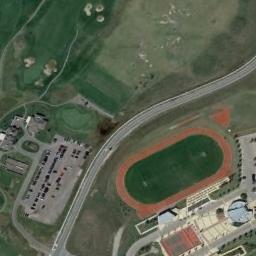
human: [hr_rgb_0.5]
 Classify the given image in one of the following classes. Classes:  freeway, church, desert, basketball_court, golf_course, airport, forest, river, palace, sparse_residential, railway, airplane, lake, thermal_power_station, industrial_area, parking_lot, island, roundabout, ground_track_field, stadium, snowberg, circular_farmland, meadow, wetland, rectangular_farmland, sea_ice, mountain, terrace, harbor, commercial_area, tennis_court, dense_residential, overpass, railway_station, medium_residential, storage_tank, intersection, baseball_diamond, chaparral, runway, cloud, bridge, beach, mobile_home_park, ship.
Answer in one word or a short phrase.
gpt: ground_track_field